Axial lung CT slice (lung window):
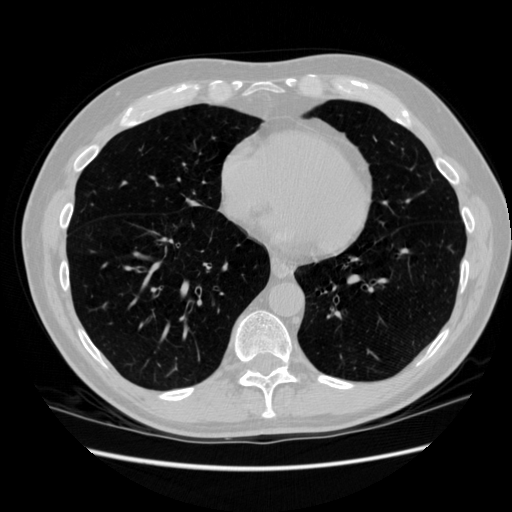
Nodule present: no